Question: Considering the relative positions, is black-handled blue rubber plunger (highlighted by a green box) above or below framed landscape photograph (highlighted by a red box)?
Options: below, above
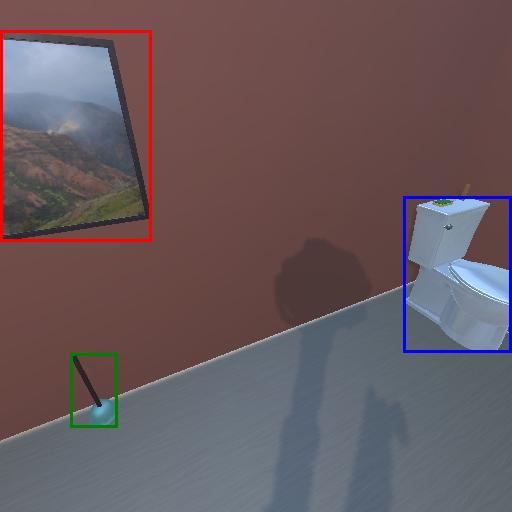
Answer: below